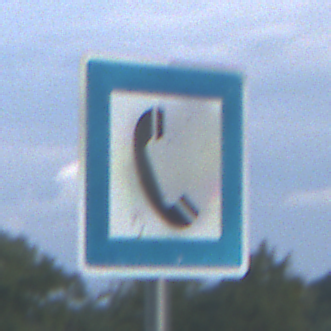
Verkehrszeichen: Fernsprecher
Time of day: MorningAfternoon
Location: Outdoor (Nature)
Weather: PartlyCloudy
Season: NotSpecified
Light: Natural